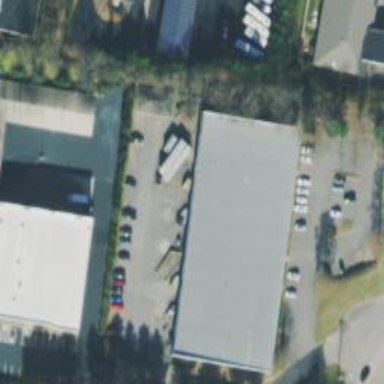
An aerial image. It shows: Commercial building.